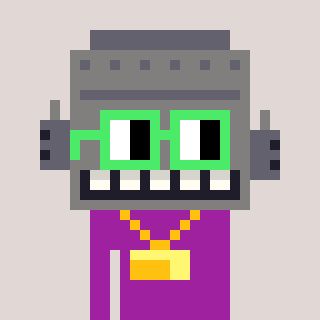
a pixel art character with square light green glasses, a robot-shaped head and a magenta-colored body on a warm background